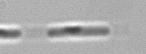
Label: Skeletonema